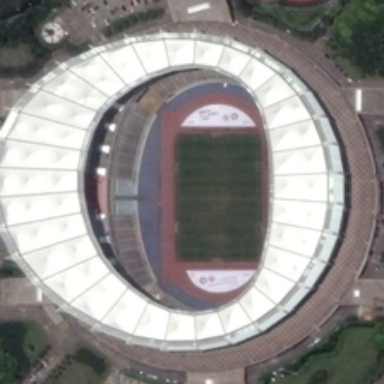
The bird's nest stadium is surrounded by vegetation in good order .